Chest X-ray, PA view. Patient: 52 years old, sex M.
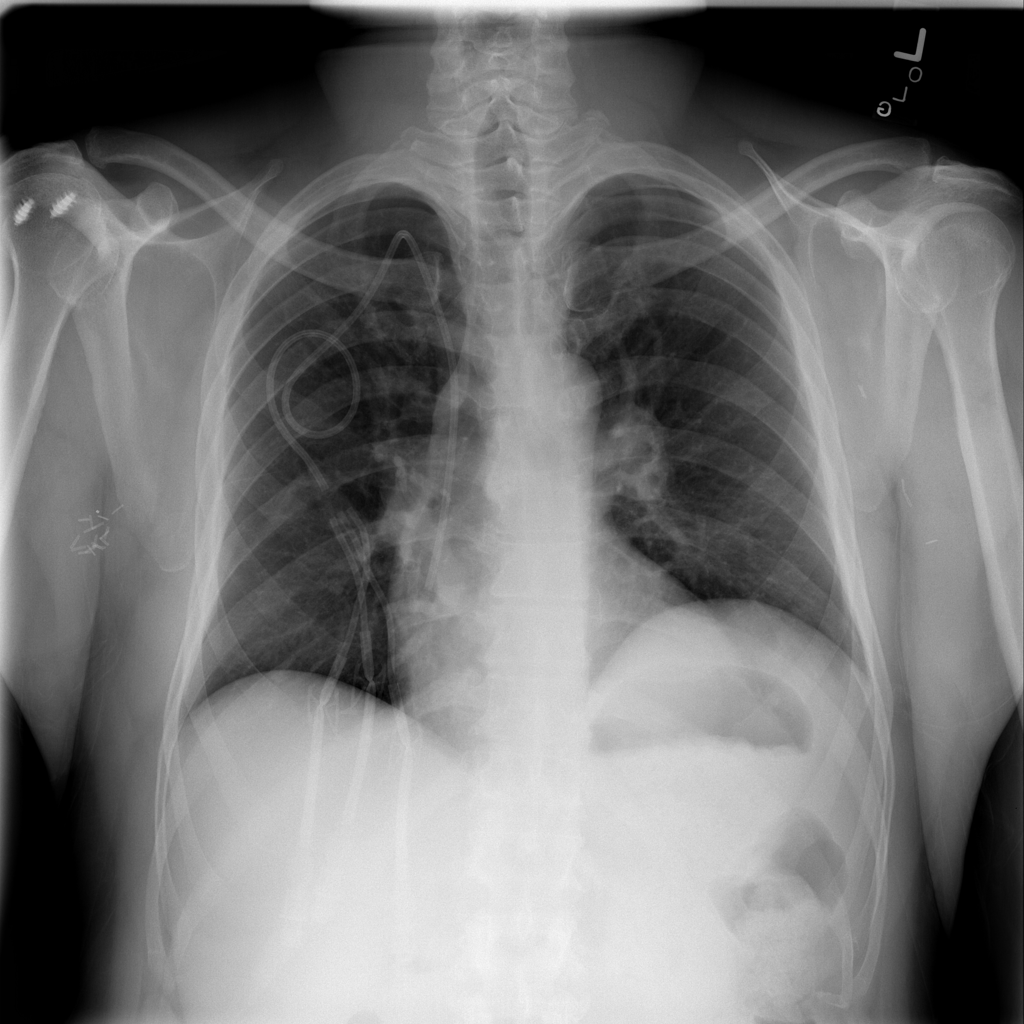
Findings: No Finding